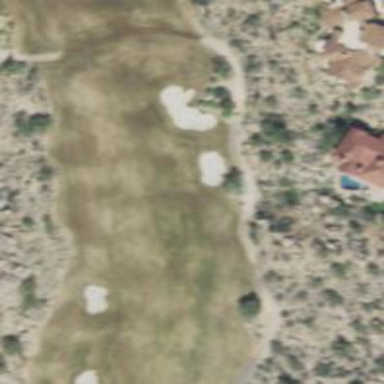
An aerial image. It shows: Golf hole.